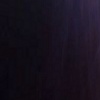
Label: space